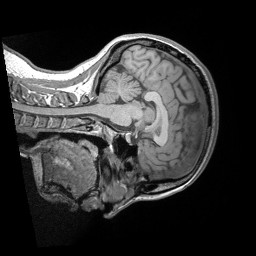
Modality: T1w
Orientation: sagittal
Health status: healthy